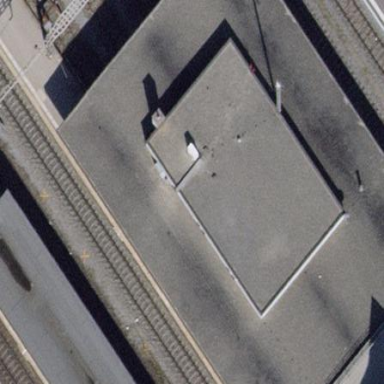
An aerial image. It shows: Office building with gabled roof.